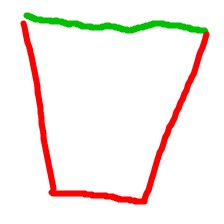
Shape: trapezoid